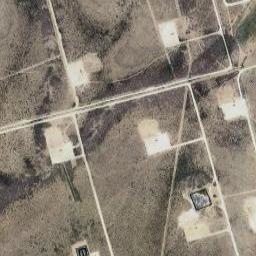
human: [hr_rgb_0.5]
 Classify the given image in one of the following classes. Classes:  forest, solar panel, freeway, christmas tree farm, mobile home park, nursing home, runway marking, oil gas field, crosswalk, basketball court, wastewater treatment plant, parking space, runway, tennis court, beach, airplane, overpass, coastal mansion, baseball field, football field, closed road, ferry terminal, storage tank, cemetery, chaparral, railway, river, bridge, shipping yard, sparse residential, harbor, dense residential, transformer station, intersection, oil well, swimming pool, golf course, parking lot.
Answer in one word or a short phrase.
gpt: oil gas field